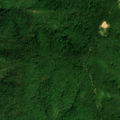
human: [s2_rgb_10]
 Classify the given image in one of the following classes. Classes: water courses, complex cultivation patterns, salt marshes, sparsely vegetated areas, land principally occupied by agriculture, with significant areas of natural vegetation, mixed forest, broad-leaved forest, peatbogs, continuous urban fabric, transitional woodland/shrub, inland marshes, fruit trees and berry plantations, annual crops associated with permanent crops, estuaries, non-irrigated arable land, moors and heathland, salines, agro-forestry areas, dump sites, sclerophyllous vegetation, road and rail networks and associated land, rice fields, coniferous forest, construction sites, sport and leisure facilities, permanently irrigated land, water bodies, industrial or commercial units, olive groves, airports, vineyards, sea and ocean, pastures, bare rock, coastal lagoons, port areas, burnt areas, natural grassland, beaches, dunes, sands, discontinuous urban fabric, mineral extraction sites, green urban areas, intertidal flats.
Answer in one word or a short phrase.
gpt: broad-leaved forest, transitional woodland/shrub